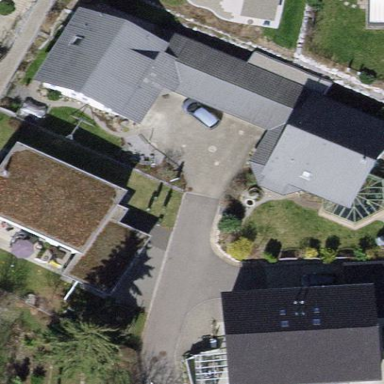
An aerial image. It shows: Semi-detached house with gabled roof.